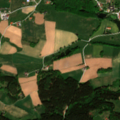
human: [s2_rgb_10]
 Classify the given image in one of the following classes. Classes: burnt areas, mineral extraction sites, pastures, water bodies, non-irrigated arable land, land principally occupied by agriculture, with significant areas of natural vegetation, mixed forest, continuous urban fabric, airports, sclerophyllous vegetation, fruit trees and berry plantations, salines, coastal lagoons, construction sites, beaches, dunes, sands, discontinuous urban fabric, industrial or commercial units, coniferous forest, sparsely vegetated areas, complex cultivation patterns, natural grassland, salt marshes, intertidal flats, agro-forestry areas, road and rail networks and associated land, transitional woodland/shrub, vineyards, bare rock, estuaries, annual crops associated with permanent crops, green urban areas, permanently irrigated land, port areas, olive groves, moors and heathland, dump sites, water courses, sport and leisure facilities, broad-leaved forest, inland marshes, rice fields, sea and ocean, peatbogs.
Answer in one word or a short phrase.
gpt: non-irrigated arable land, pastures, complex cultivation patterns, land principally occupied by agriculture, with significant areas of natural vegetation, coniferous forest